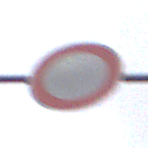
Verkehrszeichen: VerbotFahrzeugeAllerArt
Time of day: MorningAfternoon
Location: Outdoor (Nature)
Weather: Overcast
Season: Autumn
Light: Natural